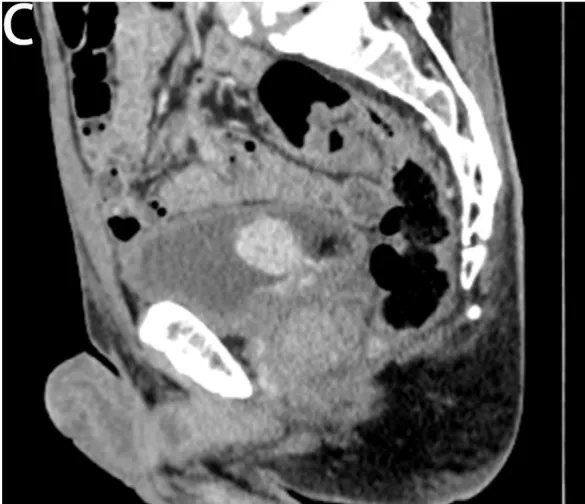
Results of computed tomography urography. Sagittal section: panel (C) showed a lobulated tumor located in the bladder's posterior wall with its clear boundary. The size was approximately 3.5 x 2.4 x 2.1 cm. The enhanced CT scan indicated that the tumor was significantly enhanced.
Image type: radiology (ct)